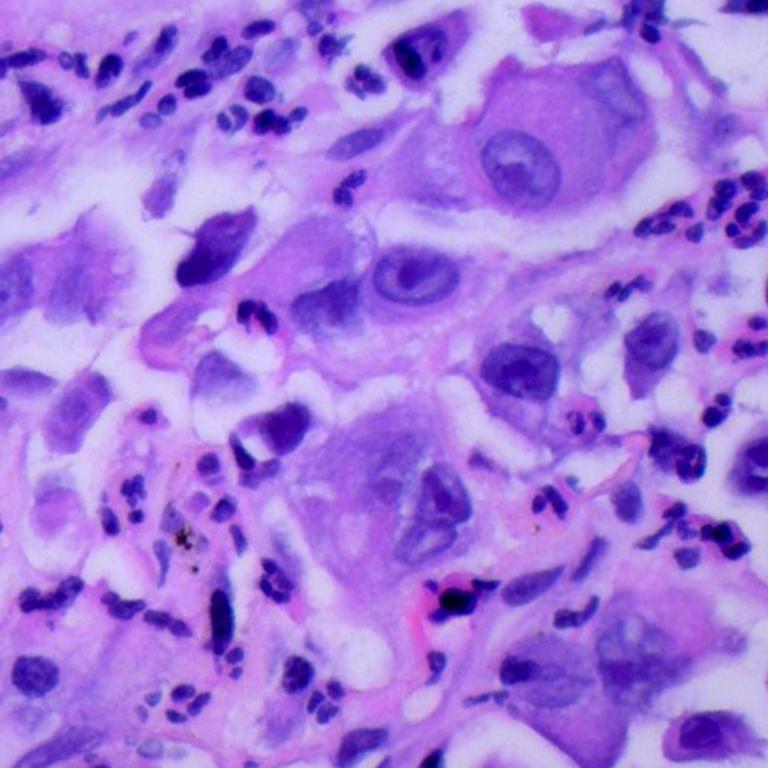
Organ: lung
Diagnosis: adenocarcinomas